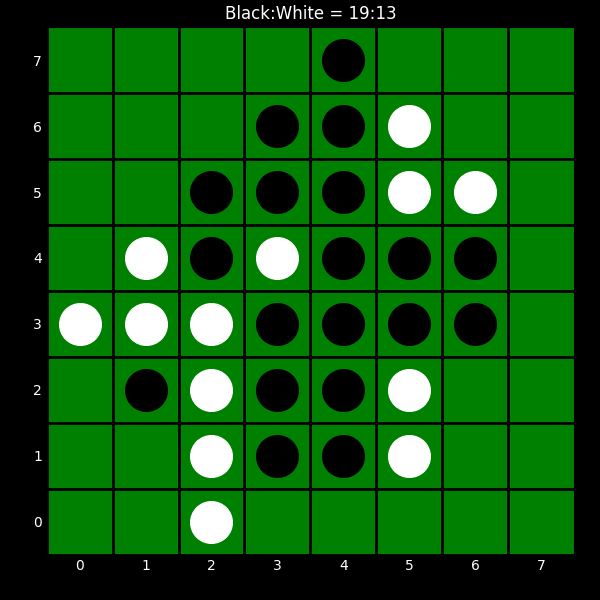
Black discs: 19
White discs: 13